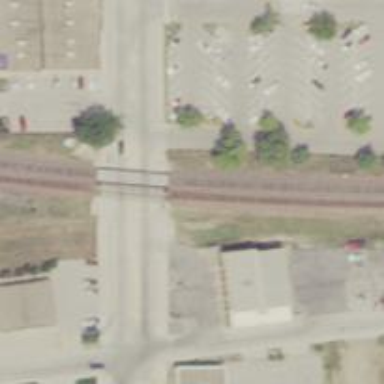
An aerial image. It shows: Railway level crossing.